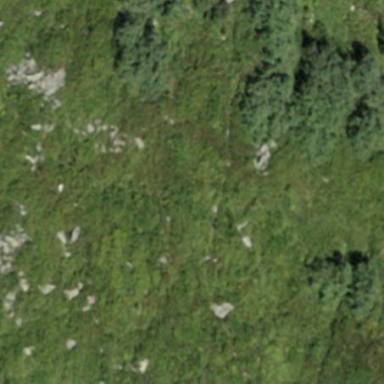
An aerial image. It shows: Patch of scrub vegetation.